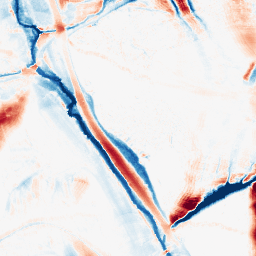
Category: morphological
Decomposition family: morphological_ellipse
Decomposition parameters: operation: average
width: 20
height: 50
Upsampling method: quintic
Upsampling parameters: scale: 8
Upsampling scale: 8